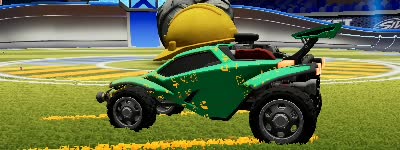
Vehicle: octane